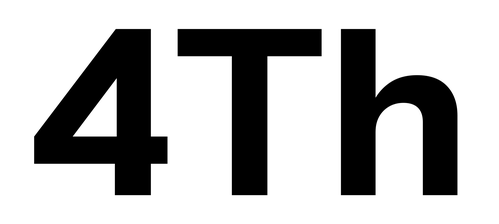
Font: InstrumentSans_Bold